Aerial crown-view tile of a tropical tree (Barro Colorado Island, Panama), acquired 20241216:
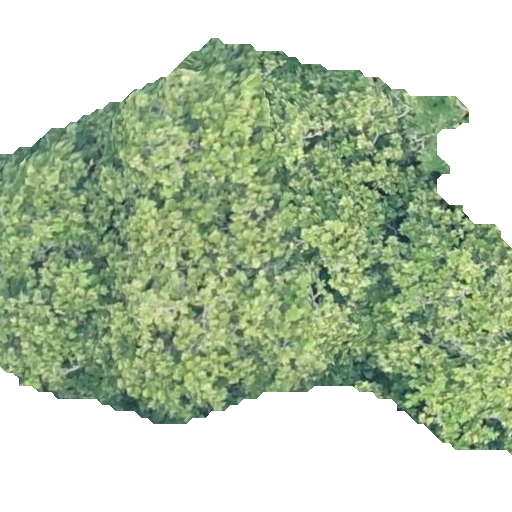
Species: Anacardium excelsum
GBIF accepted scientific name: Anacardium excelsum
Crown area: 246.604 m²